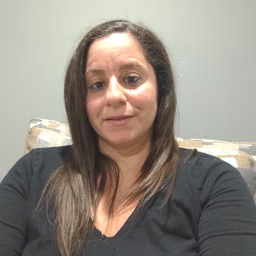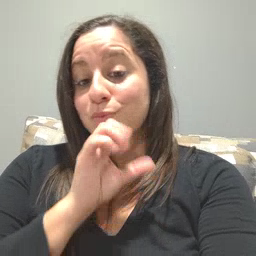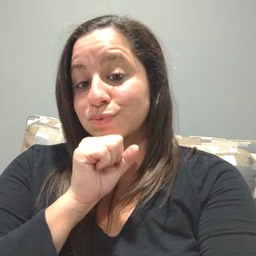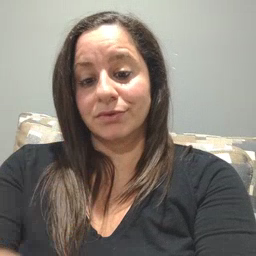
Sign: orange